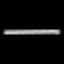
Label: line